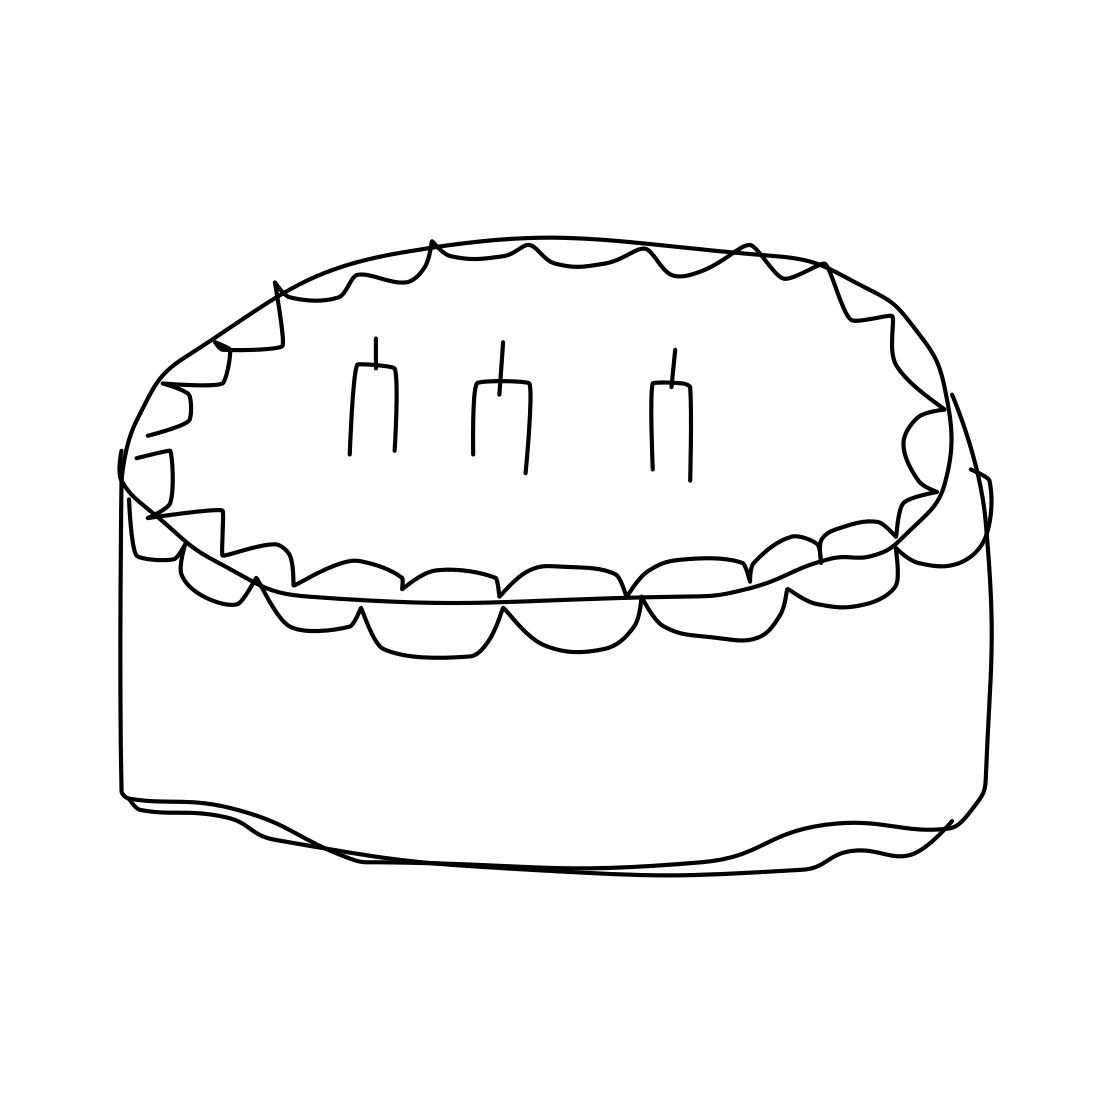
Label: cake